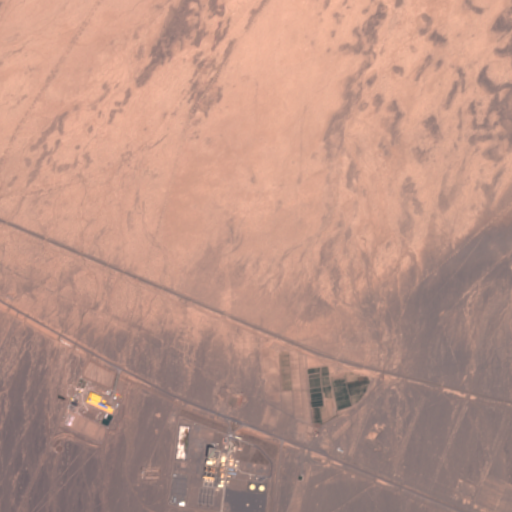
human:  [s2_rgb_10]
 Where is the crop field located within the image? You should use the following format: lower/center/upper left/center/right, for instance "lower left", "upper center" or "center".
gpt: The crop field is located in the lower right of the image.
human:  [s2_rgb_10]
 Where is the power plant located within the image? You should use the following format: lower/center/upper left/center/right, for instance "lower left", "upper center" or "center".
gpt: The power plant is located in the lower left of the image.
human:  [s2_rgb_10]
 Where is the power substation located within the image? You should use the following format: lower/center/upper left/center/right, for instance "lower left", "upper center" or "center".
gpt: The power substation is located in the lower center of the image.
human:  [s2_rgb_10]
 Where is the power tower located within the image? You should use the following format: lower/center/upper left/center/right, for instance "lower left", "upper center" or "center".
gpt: The power tower is located in the lower center of the image.
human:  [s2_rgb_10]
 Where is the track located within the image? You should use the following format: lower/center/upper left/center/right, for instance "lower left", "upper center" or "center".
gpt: There is no track in the image.